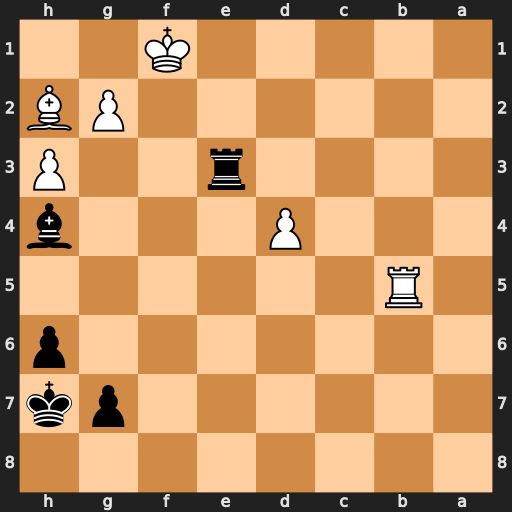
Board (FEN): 8/6pk/7p/1R6/3P3b/4r2P/6PB/5K2
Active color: b
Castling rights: -
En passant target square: -
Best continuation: Re1#